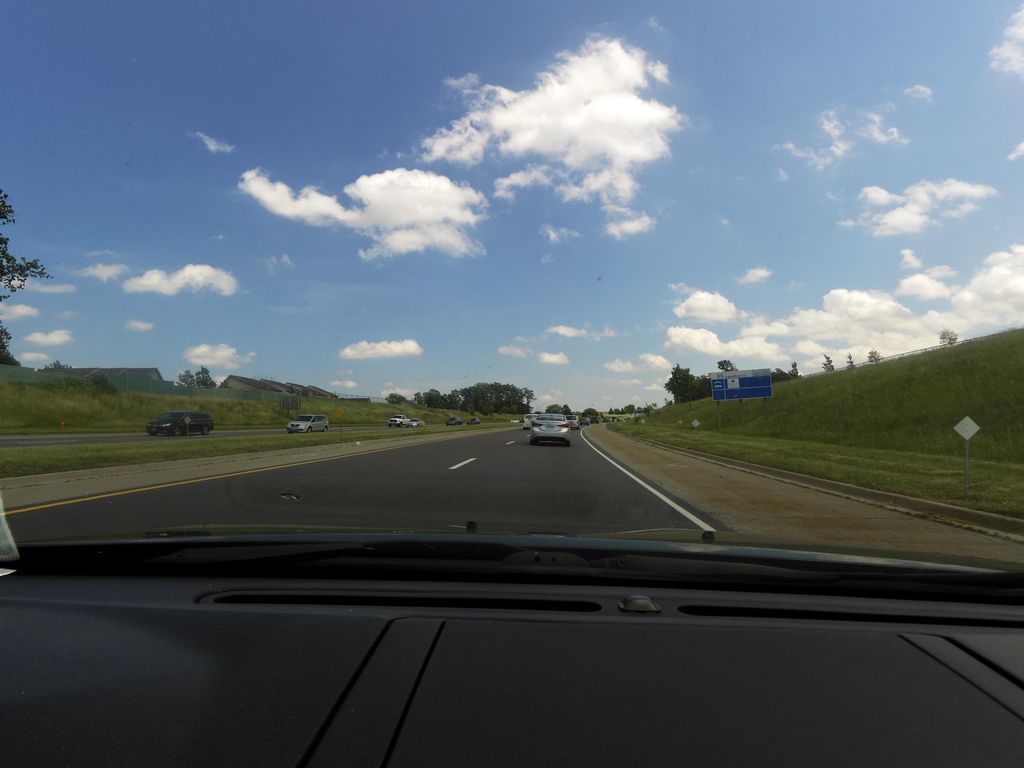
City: hamilton